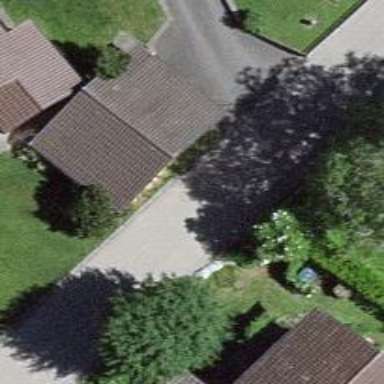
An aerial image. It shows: Garage building.